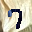
Label: 7